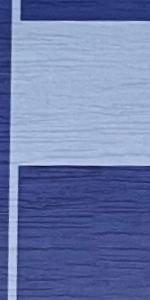
Label: Empty